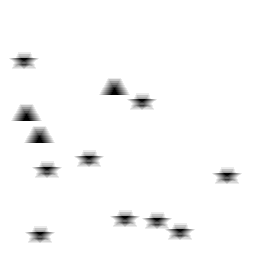
Squares: 0
Triangles: 3
Stars: 9
Total shapes: 12